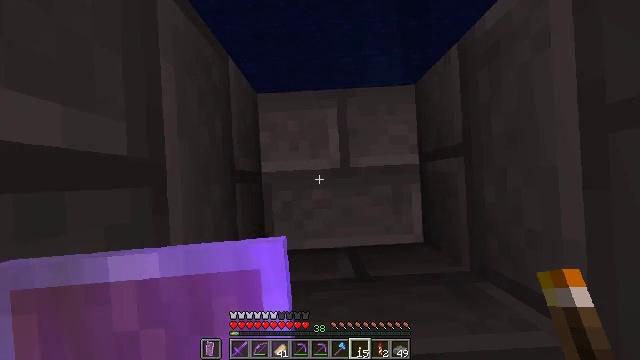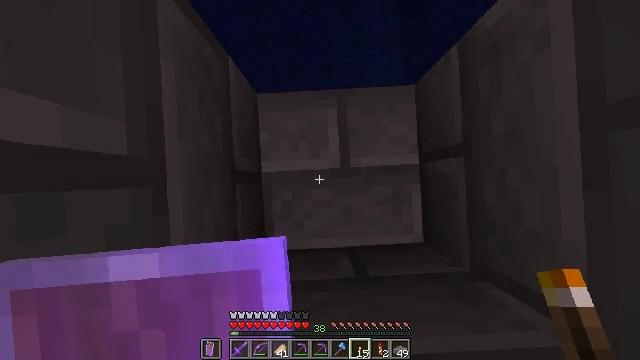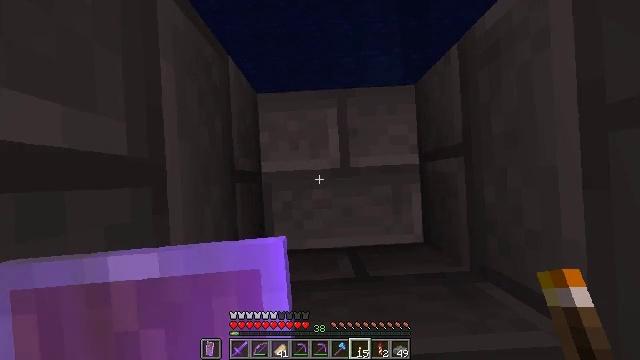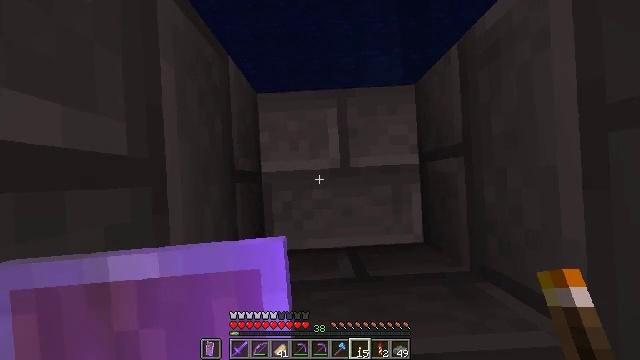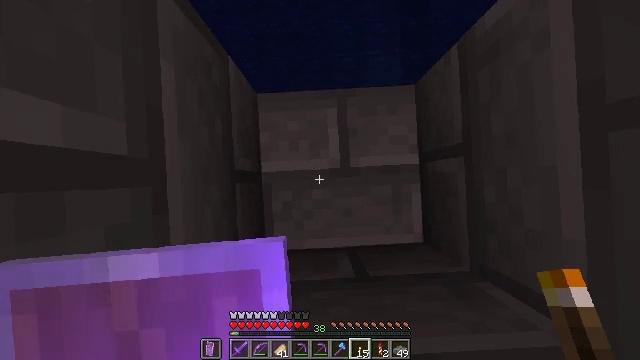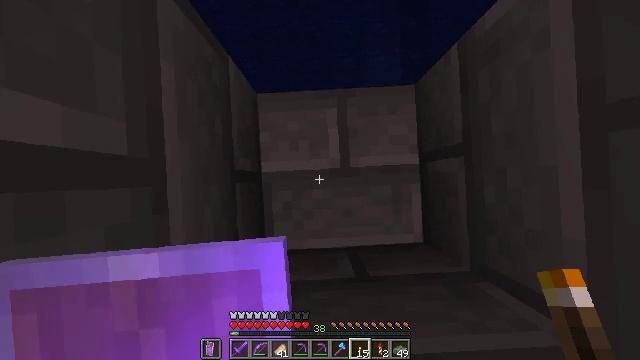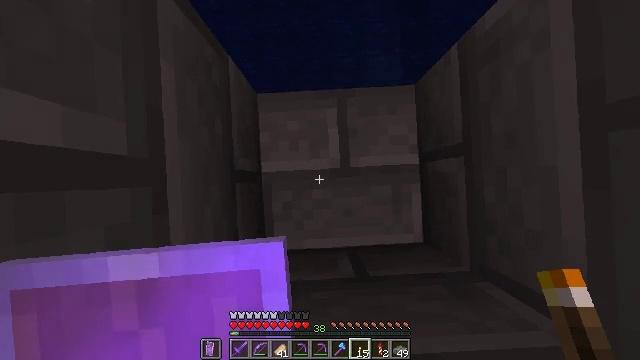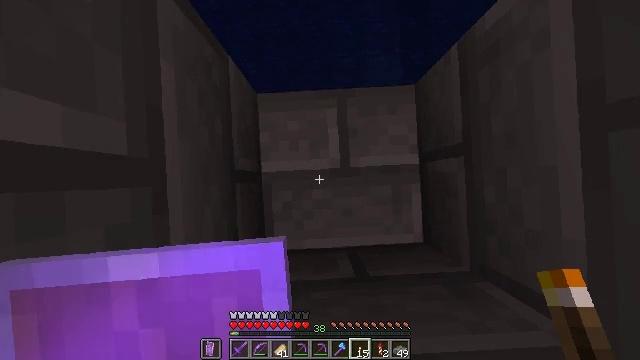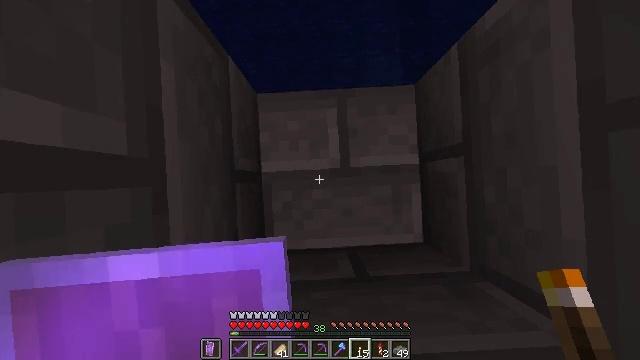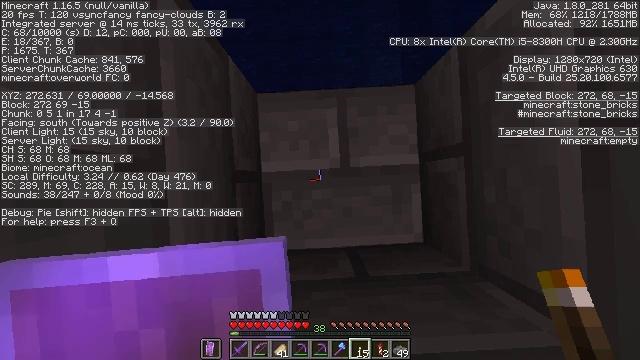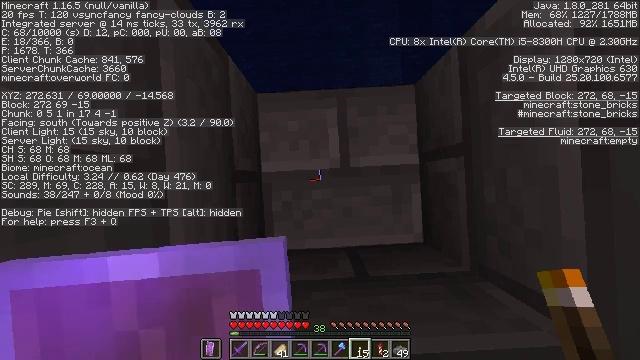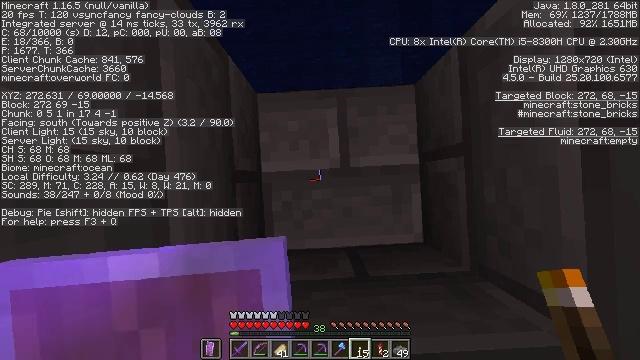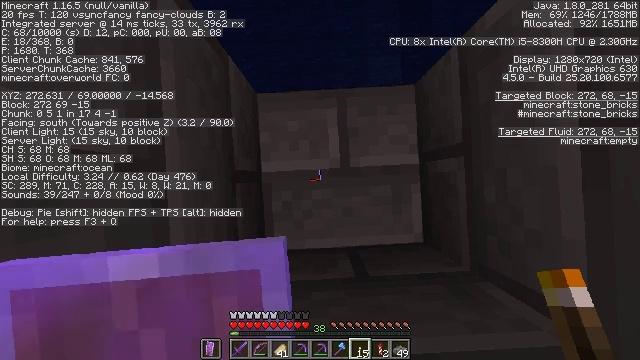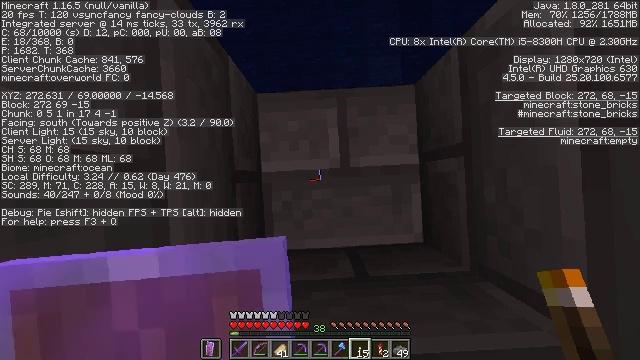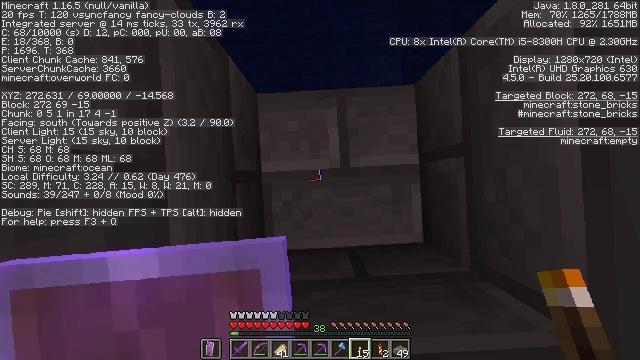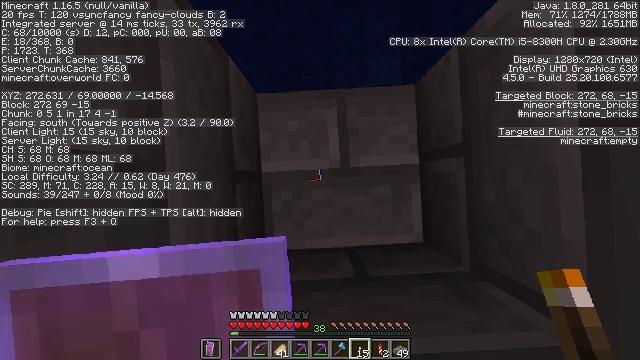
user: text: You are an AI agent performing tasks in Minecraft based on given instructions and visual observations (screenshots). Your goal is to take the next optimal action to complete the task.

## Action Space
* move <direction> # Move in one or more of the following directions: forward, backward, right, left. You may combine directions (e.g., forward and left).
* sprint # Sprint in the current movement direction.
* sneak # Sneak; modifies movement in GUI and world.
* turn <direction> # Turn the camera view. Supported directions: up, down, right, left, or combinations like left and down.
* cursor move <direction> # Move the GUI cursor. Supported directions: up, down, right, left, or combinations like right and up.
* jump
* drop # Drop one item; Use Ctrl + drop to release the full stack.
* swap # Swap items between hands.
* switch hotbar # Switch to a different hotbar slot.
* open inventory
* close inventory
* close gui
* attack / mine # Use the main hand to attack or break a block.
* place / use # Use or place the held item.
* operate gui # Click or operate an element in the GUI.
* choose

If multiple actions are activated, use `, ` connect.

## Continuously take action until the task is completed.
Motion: motion action
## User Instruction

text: Gather cobblestone wall segments.
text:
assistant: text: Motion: no_op
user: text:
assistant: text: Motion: no_op
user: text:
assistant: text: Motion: no_op
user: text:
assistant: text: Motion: no_op
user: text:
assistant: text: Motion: no_op
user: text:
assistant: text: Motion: no_op
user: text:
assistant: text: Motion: no_op
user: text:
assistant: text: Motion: no_op
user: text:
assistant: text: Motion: no_op
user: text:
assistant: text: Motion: no_op
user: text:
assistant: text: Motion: no_op
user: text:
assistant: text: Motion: no_op
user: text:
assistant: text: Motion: no_op
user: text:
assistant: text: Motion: no_op
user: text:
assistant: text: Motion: no_op
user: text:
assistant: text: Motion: no_op
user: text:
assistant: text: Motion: no_op
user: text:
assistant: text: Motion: no_op
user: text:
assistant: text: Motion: no_op
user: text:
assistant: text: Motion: no_op
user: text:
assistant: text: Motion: no_op
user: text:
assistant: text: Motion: no_op
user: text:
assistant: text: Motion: no_op
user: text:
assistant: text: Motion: no_op
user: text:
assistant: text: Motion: no_op
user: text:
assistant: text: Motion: no_op
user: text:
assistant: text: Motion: no_op
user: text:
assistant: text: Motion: no_op
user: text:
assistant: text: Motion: no_op
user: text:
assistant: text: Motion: no_op